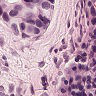
Metastatic tissue present: yes